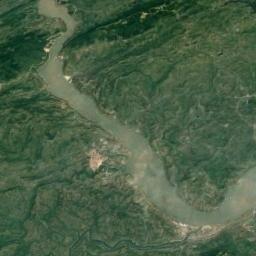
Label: river